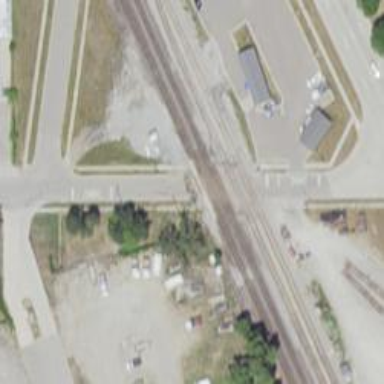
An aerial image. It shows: Railway crossing.